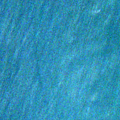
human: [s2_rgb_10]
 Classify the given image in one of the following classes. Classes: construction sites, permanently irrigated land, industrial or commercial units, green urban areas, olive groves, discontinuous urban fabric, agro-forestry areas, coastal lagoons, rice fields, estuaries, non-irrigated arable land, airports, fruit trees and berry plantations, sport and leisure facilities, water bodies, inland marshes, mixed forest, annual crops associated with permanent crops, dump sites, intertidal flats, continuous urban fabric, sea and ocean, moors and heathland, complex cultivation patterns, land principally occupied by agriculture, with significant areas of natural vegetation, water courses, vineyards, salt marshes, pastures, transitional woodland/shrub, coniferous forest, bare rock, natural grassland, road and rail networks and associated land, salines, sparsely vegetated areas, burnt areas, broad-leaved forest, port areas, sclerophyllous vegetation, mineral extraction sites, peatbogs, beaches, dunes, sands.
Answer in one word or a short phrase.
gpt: sea and ocean